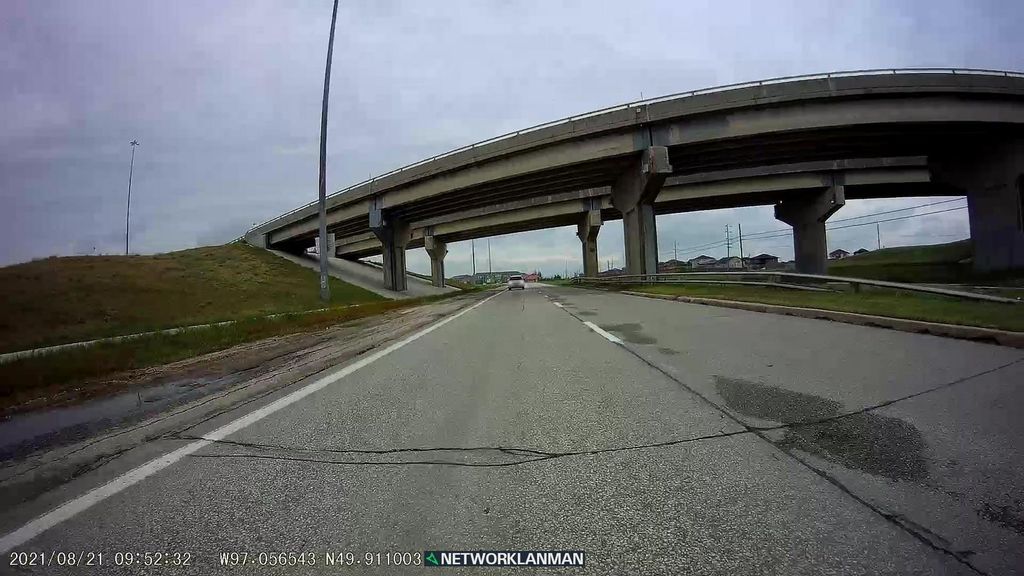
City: winnipeg